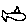
Label: fish